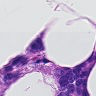
Metastatic tissue present: yes